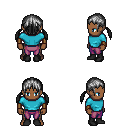
a pixel art fantasy rpg character, male body template, human, dark skin, teal long-sleeve shirt, magenta pants, gray twin-tailed hairstyle, leather bracers, black shoes, four views (front, back, left, right), 2x2 character sprite sheet, small pixel art, hard edges, no anti-aliasing